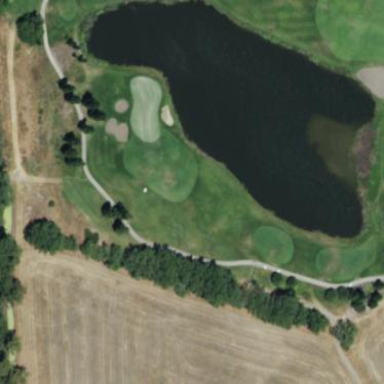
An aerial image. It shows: Scenic view of water hazard on golf course. The natural water feature adds beauty to the landscape.